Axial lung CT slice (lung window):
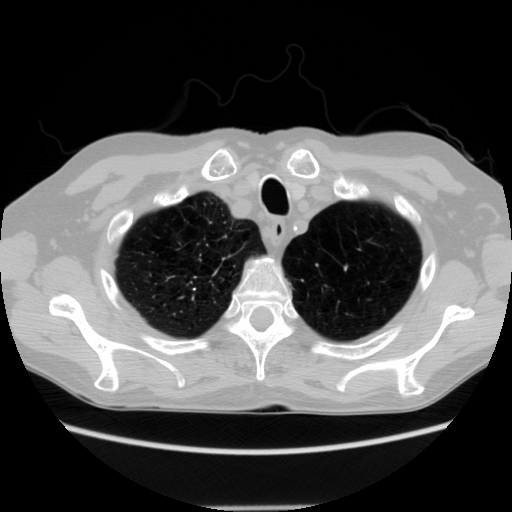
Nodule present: no